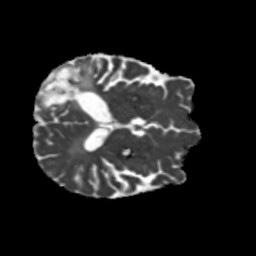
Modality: MD
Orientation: axial
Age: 53
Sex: male
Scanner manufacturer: siemens
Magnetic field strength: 3 T
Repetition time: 5.25 s
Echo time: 0.08 s